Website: apple
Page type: order-returns
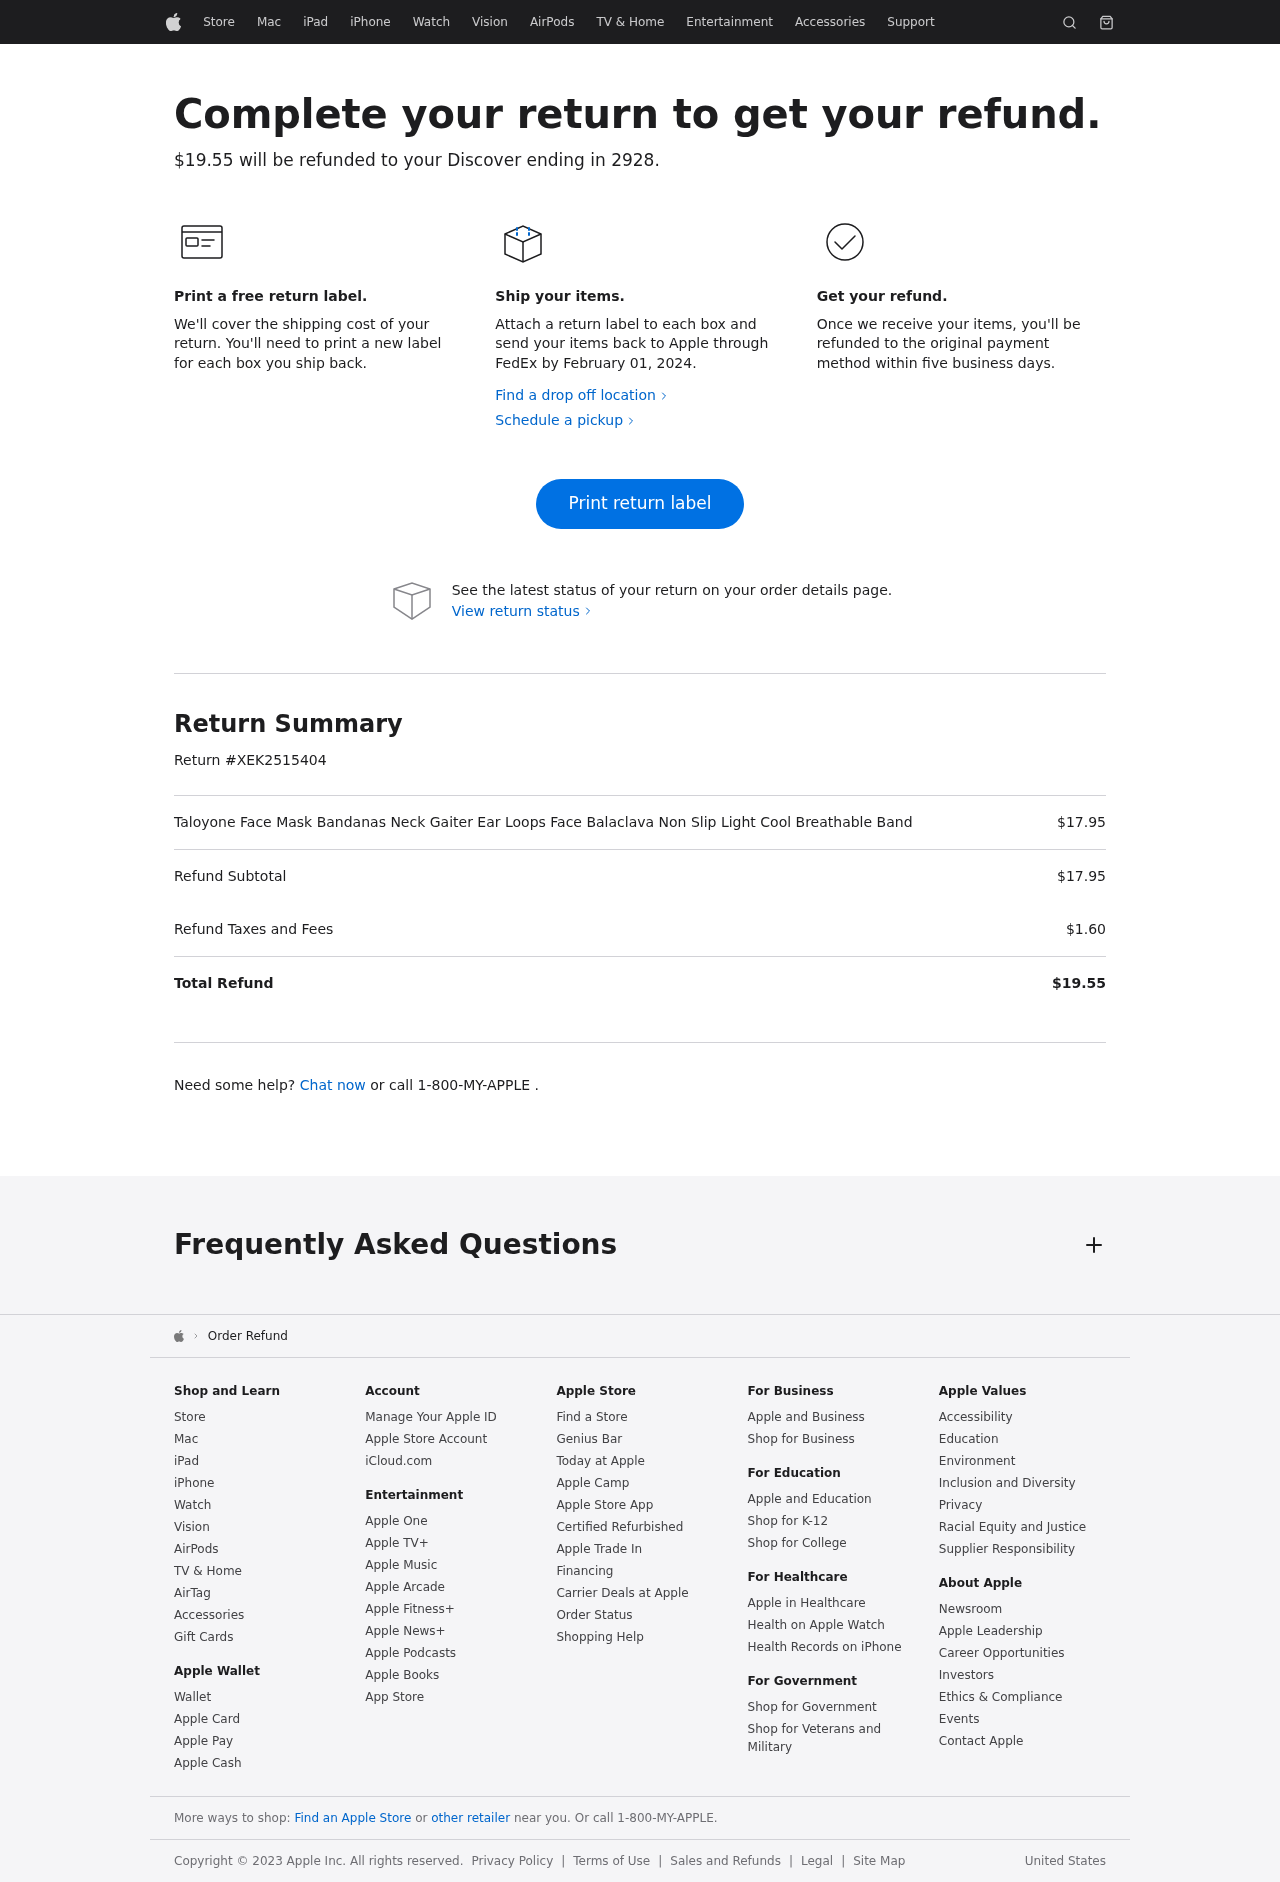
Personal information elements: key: PII_CARD_LAST4
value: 2928
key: PII_CARD_TYPE
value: Discover
Product elements: key: PRODUCT1_NAME
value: Taloyone Face Mask Bandanas Neck Gaiter Ear Loops Face Balaclava Non Slip Light Cool Breathable Band
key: PRODUCT1_PRICE
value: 17.95
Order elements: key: ORDER_TOTAL
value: $19.55
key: ORDER_RETURN_BY_DATE
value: February 01, 2024
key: ORDER_RETURN_ID
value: XEK2515404
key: ORDER_SUBTOTAL
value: $17.95
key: ORDER_TAX
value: $1.60